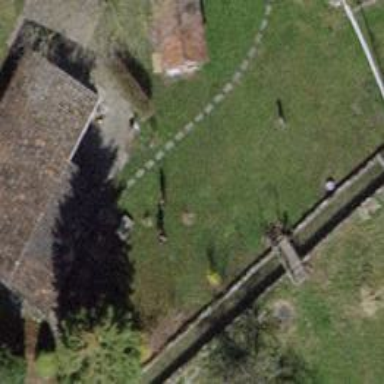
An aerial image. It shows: Barn.